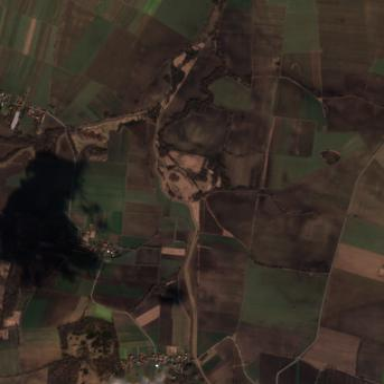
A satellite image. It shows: Picturesque farmland scene.